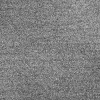
Atmospheric dust classification: dusty